Field crop: maize
Growth stage: 2
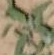
Species: atriplex